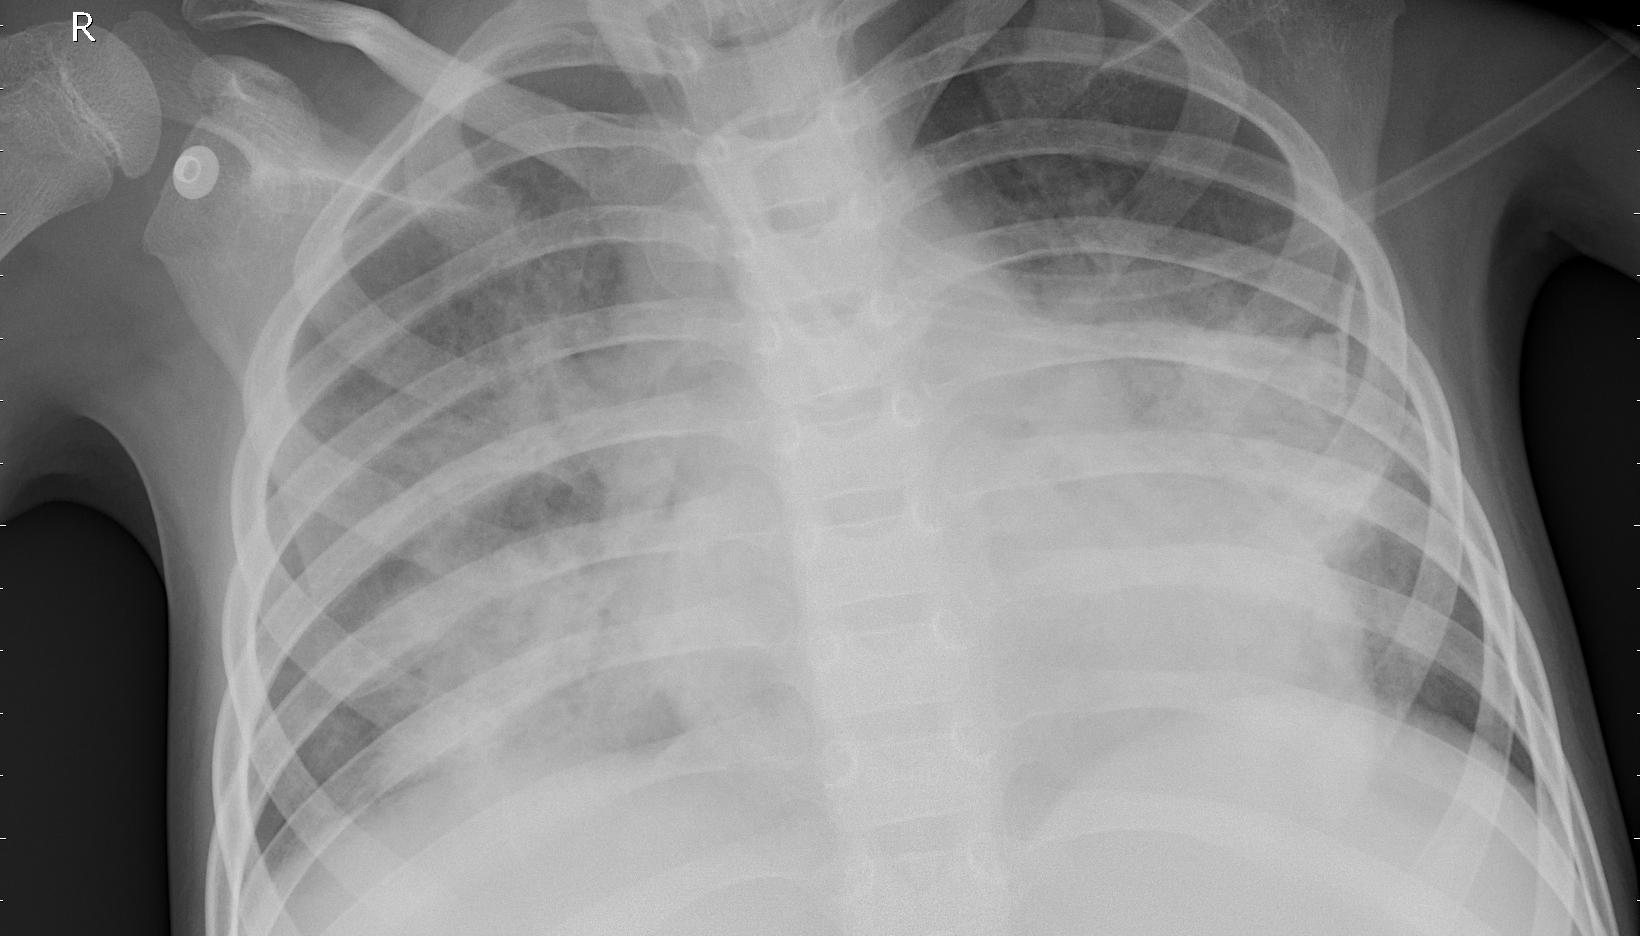
Diagnosis: PNEUMONIA